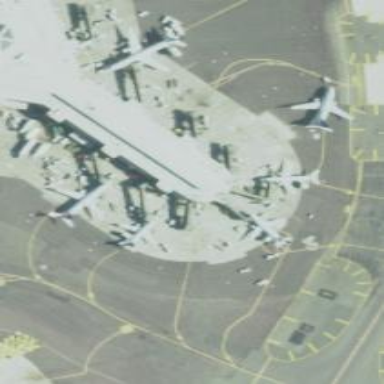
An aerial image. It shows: Airport gate.